Interaction volume radius: 10 \u00c5
Interaction volume height: 10 \u00c5
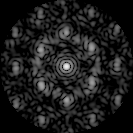
Disorder parameter: 0.5728